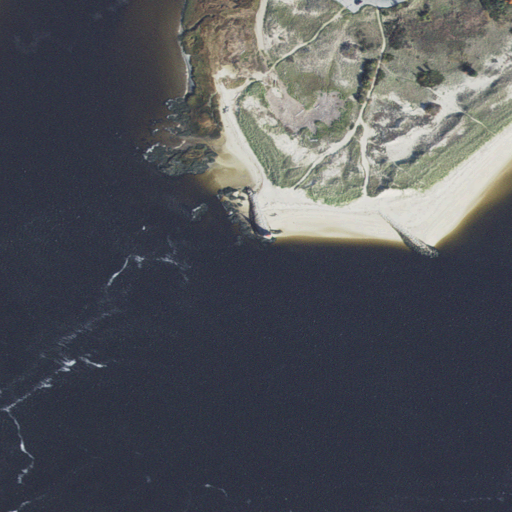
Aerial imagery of bar in Massachusetts named Black Rocks containing open water, barren land, grassland, and herbaceous wetlands